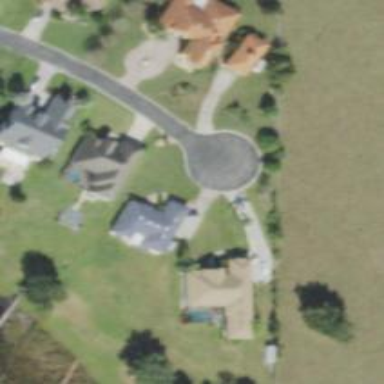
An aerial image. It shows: Turning circle on the road.